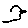
Label: bird